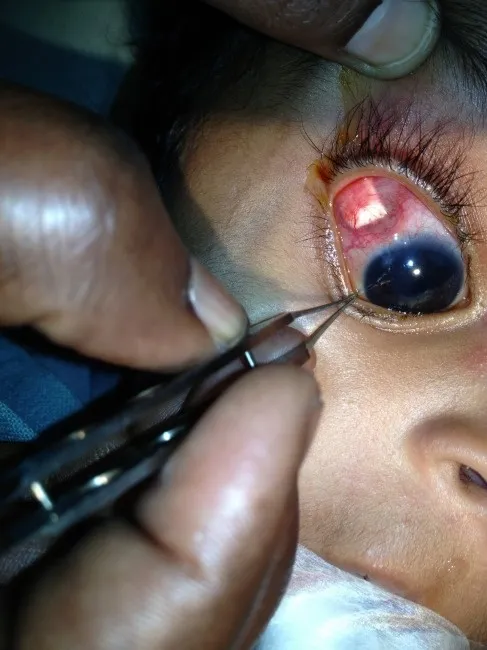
Conjunctival inclusion cyst.
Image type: medical_photograph (other_medical_photograph)